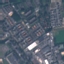
Land use / land cover class: Industrial